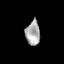
Tissue: skin
Cell type: Epithelial cells
Senescence score: 0.2446
Nuclear area (px): 346
Mean DAPI intensity: 168.85